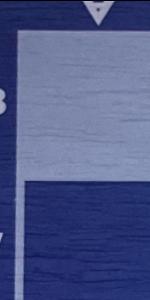
Label: Empty